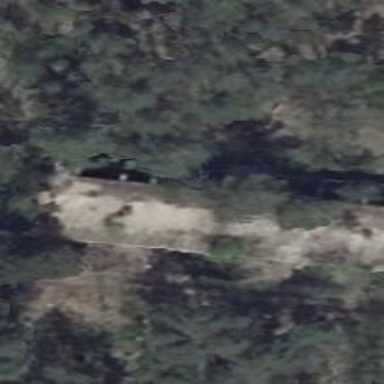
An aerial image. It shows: Ruins of building.